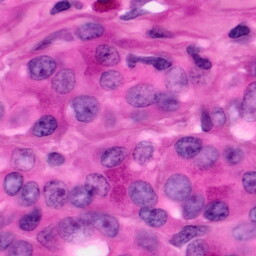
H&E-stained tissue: Pancreatic